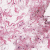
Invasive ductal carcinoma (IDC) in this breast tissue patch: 0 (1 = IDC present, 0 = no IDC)